Question: Modern browsers (Chrome, FF, also mobile versions) display most visited pages as a thumbnails on the "start page":

The problem is: thumbnails, although small dimensions, can sometimes reveal some sensitive data.
I would like to prevent my website, from being displayed this way.
Is it possible?
It would be great if I could define my own image...
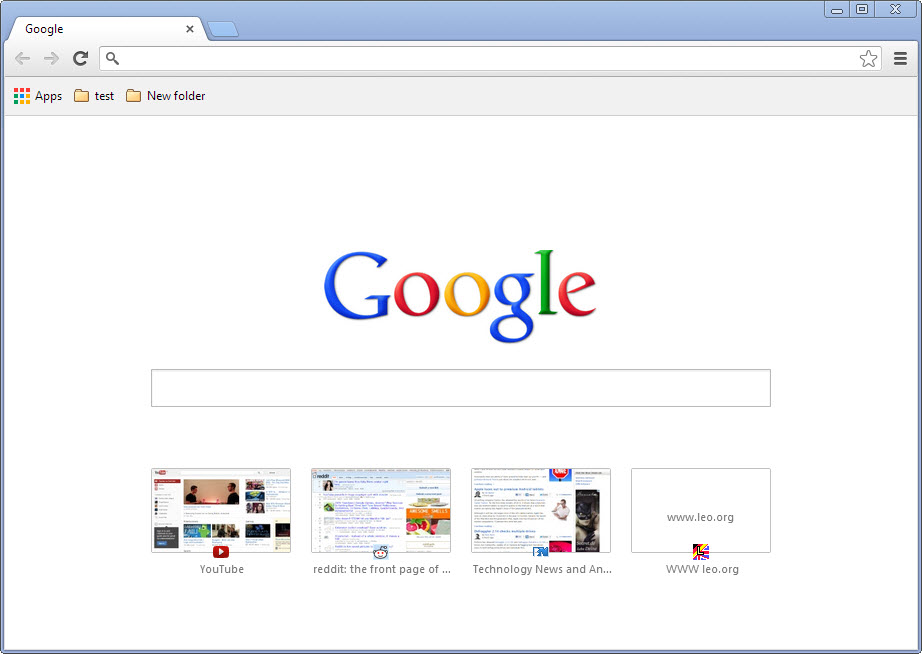
Answer: In short, no.
The image is simply a snapshot of your page taken by your browser at a given moment in time. The app itself has no control over when or if this will happen. The browser will capture whatever was rendered at that time. The only reliable way to avoid potentially sensitive data being captured is to not display said sensitive data in the first place.
Unless your app is potentially being used on a shared machine, i cant really see the problem. The user will only be able to see data they were able to see on the page anyway?